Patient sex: M
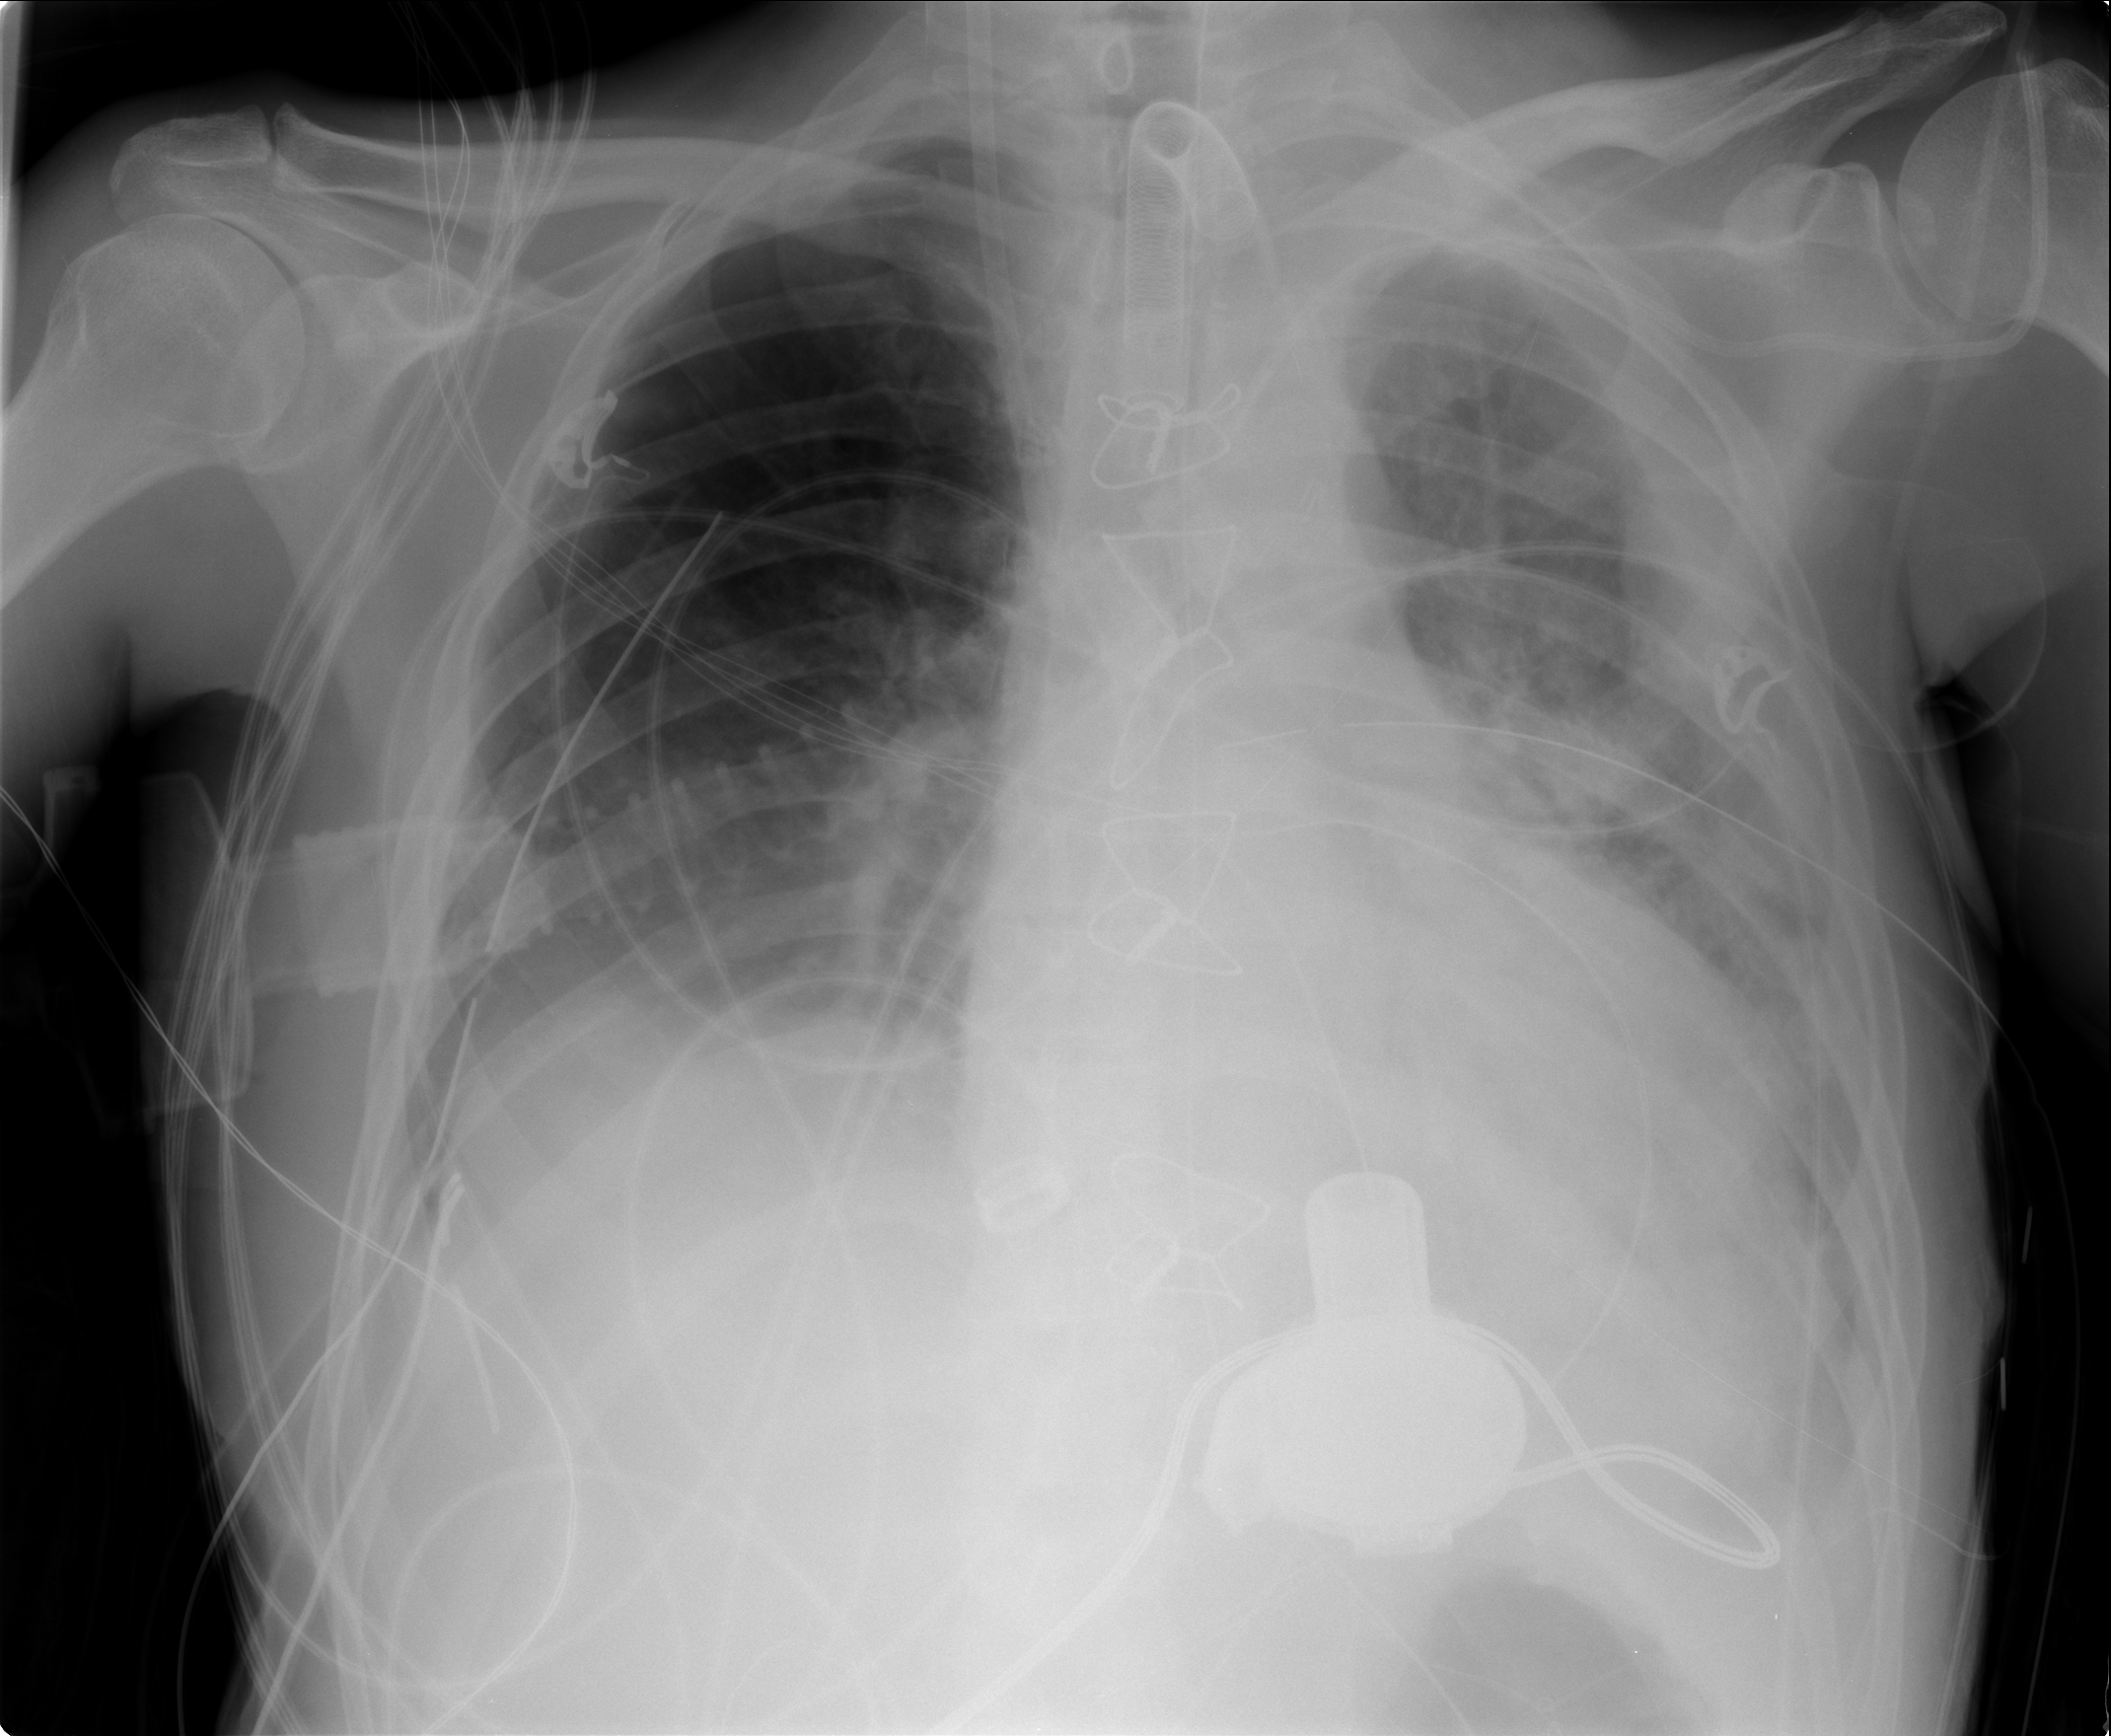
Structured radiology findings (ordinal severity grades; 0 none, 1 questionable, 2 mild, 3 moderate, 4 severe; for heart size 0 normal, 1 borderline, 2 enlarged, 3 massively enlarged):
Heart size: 0
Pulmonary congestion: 2
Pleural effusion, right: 2
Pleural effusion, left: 2
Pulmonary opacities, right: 0
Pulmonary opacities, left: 2
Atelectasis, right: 2
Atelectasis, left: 2